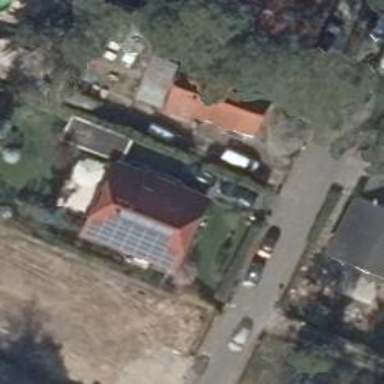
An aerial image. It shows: Detached building.